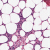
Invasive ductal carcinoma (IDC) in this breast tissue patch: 0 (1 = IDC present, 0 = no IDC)